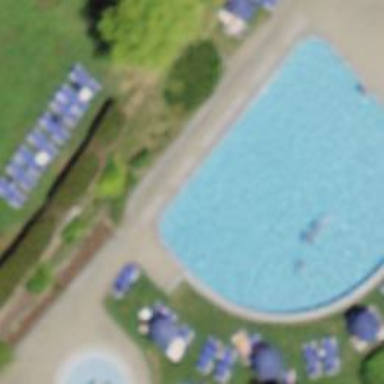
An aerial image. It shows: Swimming pool located in leisure land.